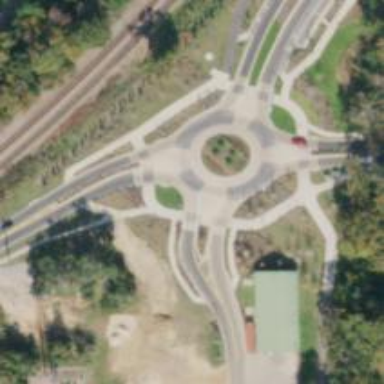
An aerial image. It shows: Tertiary road leading to roundabout.